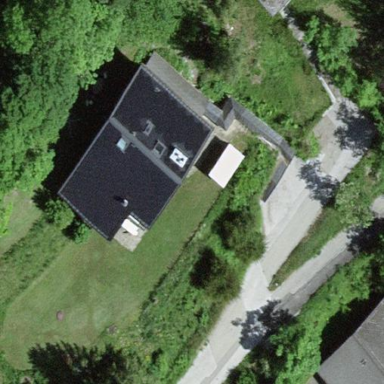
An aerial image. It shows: Simple house.